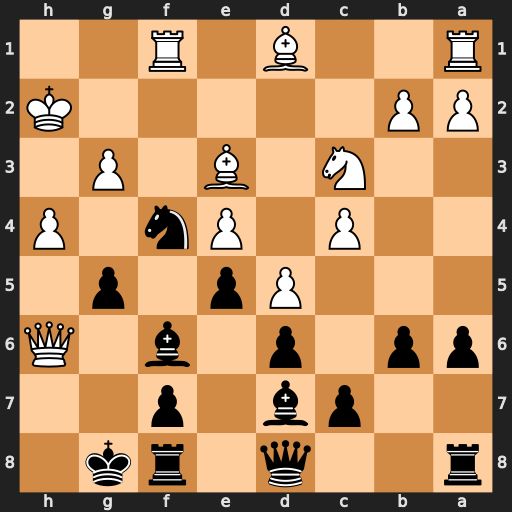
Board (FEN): r2q1rk1/2pb1p2/pp1p1b1Q/3Pp1p1/2P1Pn1P/2N1B1P1/PP5K/R2B1R2
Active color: b
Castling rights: -
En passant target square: -
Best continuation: Bg7 Qxg5 f6